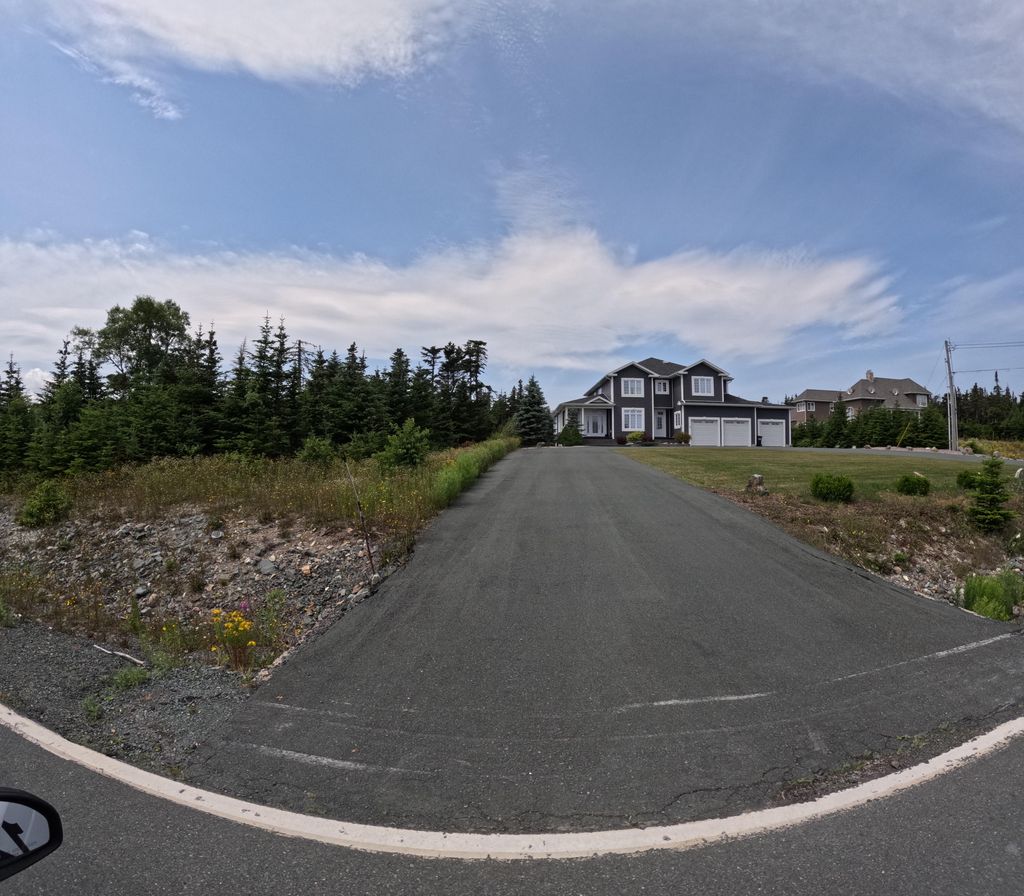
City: st_johns